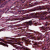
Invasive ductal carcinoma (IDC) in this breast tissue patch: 0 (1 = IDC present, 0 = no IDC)